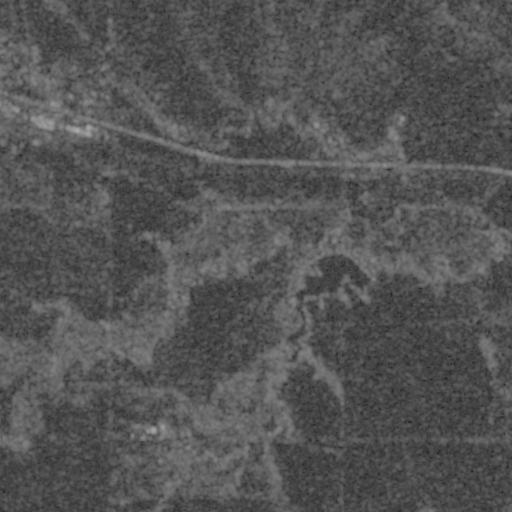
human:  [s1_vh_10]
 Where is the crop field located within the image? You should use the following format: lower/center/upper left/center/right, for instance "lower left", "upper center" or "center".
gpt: The crop field is located in the upper left of the image.
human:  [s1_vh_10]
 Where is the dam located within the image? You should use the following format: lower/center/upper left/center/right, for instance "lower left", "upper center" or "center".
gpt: The dam is located in the center right of the image.
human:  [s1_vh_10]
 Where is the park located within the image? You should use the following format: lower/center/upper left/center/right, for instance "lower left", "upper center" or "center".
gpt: The park is located in the upper left of the image.
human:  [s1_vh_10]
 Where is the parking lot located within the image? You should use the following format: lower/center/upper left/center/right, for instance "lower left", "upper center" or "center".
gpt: The parking lot is located in the upper left of the image.
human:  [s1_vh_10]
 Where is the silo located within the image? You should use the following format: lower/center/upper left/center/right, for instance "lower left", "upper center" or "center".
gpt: The silo is located in the upper left of the image.
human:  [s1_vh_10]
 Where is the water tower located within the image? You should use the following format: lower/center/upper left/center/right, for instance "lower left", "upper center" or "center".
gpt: The water tower is located in the upper left of the image.
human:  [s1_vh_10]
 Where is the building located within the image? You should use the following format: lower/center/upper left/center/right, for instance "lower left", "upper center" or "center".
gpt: The building is located in the upper left of the image.
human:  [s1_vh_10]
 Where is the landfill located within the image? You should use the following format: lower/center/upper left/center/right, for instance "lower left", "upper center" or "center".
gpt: There is no landfill in the image.

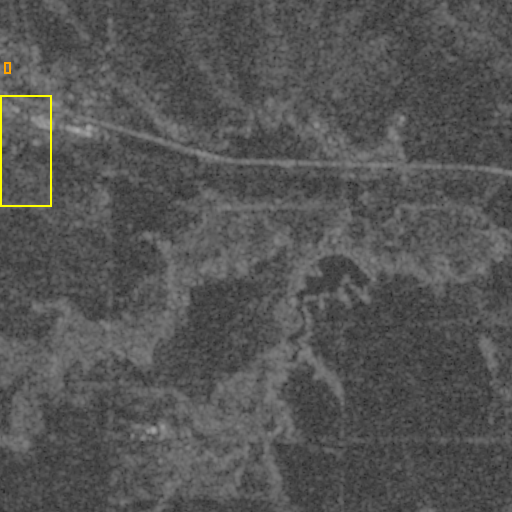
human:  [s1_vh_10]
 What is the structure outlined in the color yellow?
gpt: The structure outlined in yellow is a crop field.
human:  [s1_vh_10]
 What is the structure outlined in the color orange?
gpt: The structure outlined in orange is a park.
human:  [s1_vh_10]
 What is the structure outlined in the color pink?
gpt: There is no pink outline.